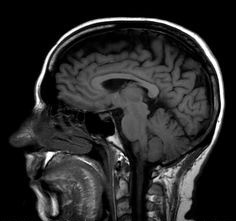
Label: notumor